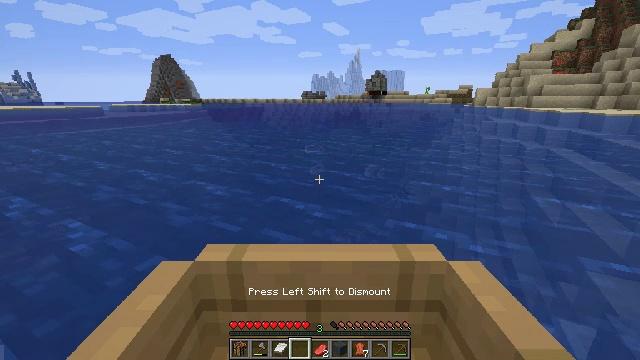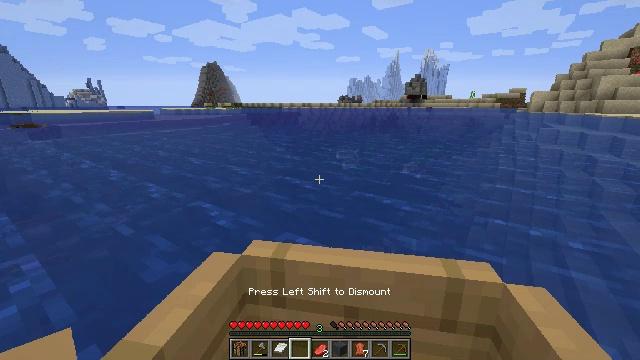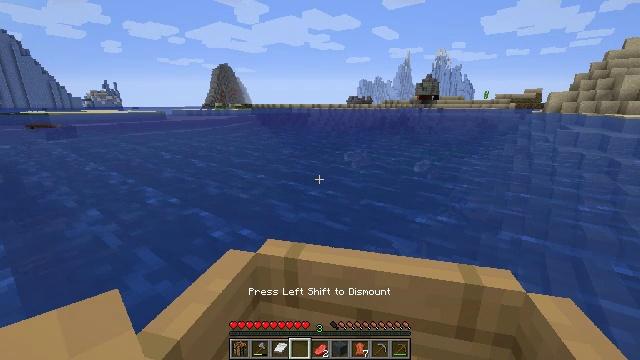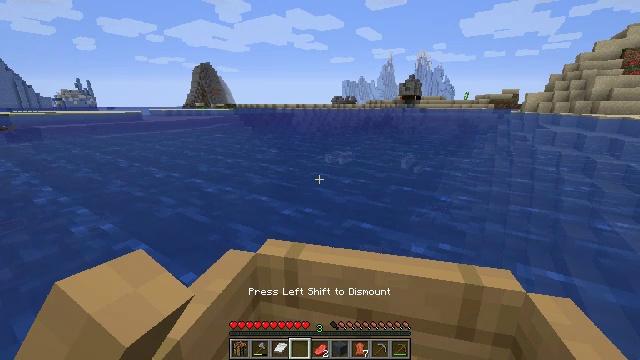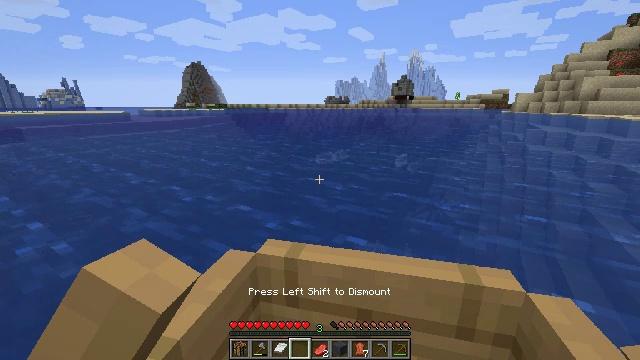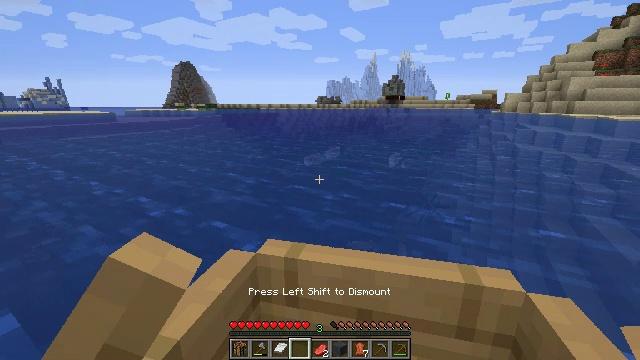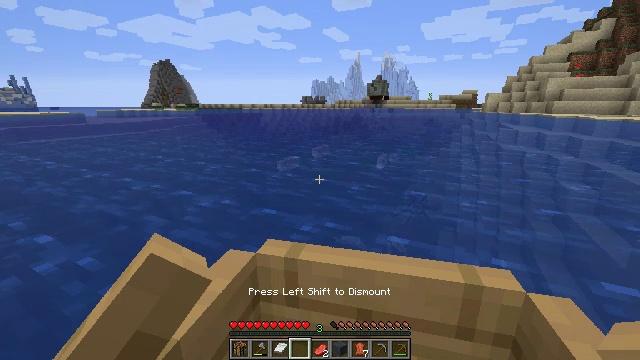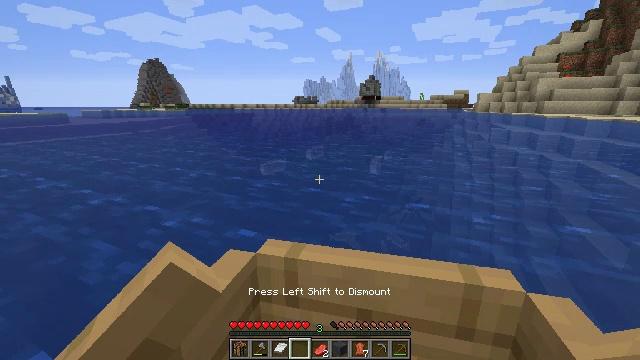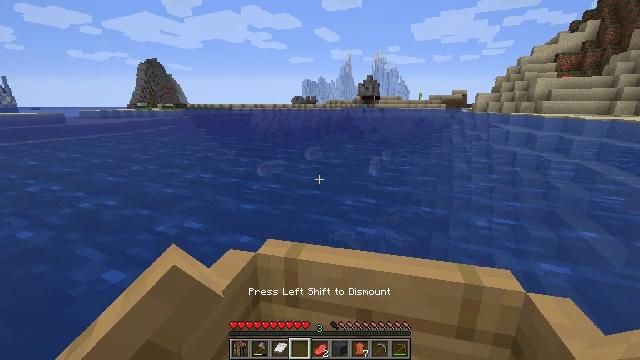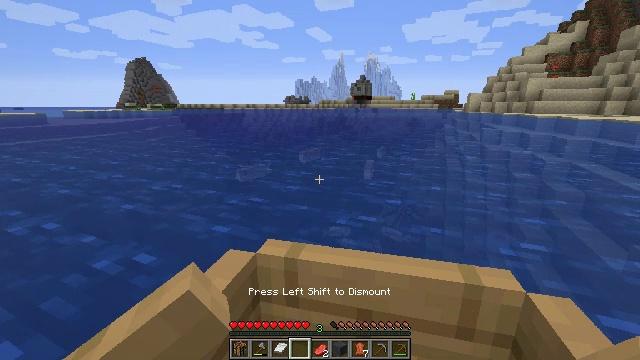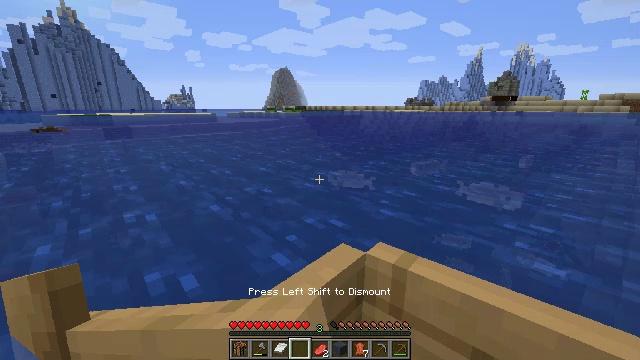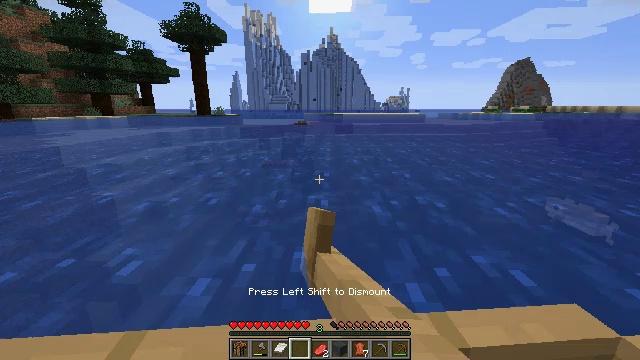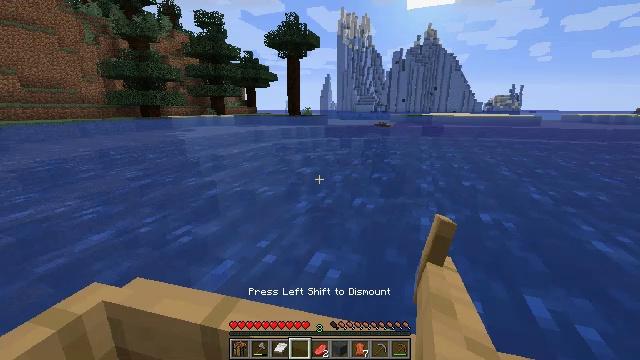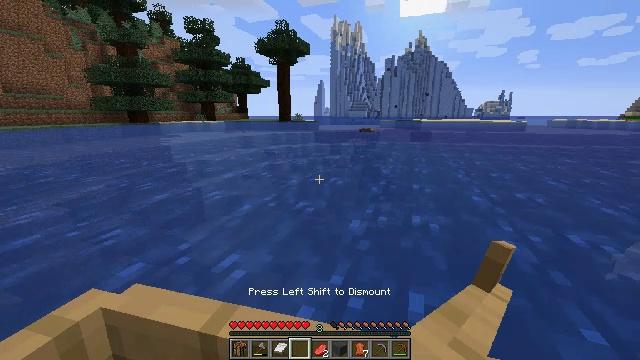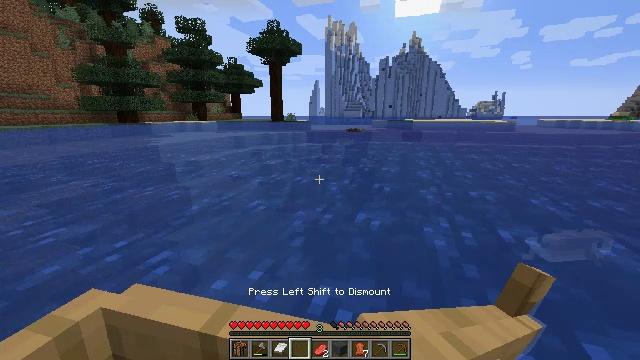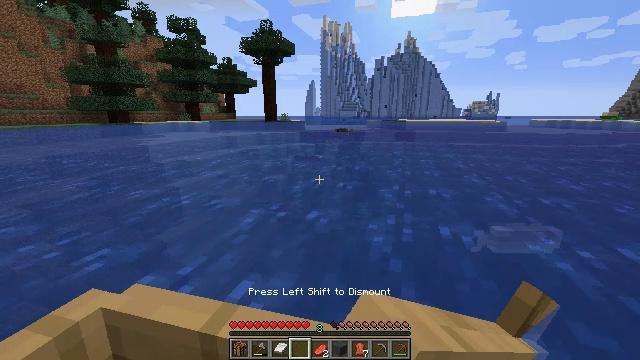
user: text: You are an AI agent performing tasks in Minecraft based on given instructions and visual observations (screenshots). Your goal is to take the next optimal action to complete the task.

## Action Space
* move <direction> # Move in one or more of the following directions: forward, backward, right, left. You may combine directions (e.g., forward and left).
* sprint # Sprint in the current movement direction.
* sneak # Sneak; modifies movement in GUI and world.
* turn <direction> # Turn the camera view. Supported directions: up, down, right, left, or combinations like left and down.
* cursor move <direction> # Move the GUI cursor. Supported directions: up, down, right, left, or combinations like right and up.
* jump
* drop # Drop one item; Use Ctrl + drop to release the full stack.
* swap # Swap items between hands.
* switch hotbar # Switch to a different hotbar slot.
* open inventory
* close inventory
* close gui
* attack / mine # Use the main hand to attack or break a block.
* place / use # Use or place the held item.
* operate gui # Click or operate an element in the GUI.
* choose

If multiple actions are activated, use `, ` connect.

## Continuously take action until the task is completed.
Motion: motion action
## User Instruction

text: Attack the chiseled stone bricks to break it.
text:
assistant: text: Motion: move forward and move right, turn left
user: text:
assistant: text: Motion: move forward, turn left
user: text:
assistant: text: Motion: move forward
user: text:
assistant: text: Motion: move forward
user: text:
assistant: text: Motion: move forward
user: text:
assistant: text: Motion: move forward
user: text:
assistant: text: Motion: move forward
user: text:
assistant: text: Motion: move forward
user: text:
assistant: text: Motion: move forward
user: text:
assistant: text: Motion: move forward, turn left
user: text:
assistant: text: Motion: move forward, turn left
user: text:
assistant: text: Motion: move forward, turn left
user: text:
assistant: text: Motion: move forward, turn left and up
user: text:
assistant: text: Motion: move forward
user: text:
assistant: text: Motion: move forward
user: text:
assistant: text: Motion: move forward
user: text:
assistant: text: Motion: move forward
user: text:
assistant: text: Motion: move forward
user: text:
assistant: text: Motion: move forward
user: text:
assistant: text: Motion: move forward and move left
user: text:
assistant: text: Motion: move forward
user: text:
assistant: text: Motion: move forward, turn right and down
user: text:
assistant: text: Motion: move forward, turn right and down
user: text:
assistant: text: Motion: move forward, turn right and down
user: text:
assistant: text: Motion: move forward, turn right and down
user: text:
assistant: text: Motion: move forward
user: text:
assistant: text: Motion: move forward
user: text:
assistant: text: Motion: move forward
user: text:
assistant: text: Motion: move forward, turn right
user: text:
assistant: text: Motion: move forward